Question: I want to restrict the number of records that may be selected in a list to a subset of the total records by disabling the remaining records once the max is reached. The list may be 1000s of records in length so performance is an issue. I'm worried my current solution (below/<URL> in for performance reasons, but not sure how I can accomplish this without them? Any suggestions would be greatly appreciated!

Here's the fiddle... <URL>
HTML:
'''
<div ng-controller="recordsCollectionController">
<table>
<tbody>
<tr
ng-repeat="record in records"
ng-class="{info:selected[record.id], warning:!selected[record.id] && maxSelected()}">
<td>
<input
type="checkbox"
ng-model="selected[record.id]"
ng-disabled="!selected[record.id] && maxSelected()"
id="{{record.id}}"/>
</td>
<td>
<label for="{{record.id}}">{{record.name}}</label>
</td>
</tr>
</tbody>
</table>
</div>
'''
JS:
'''
angular
.module('App',[])
.controller('recordsCollectionController',function($scope){
$scope.selected = {"1":true,"2":true,"3":true};
$scope.records = [
{"id":1,"name":"Homer"},
{"id":2,"name":"Marge"},
{"id":3,"name":"Bart"},
{"id":4,"name":"Lisa"},
{"id":5,"name":"Maggie"}
];
$scope.maxSelected = function(){
var count = 0;
for(x in $scope.selected){
if($scope.selected[x]) count++;
}
return (count===3) ? true : false;
};
});
'''
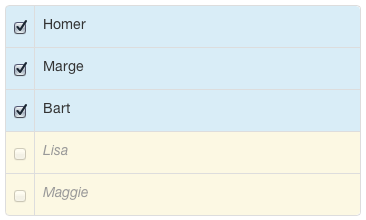
Answer: Here's one option. Your original code had 2*N^2 compares per $digest. This has N compares per selection change. The basic change is to track the selected count and update it via ng-change, rather than counting it again every time it's needed.
'''
<div ng-controller="recordsCollectionController">
<pre>selected = {{selected}}</pre>
<table class="table table-bordered table-striped">
<colgroup>
<col style="width:20px"/>
<col/>
</colgroup>
<tbody>
<tr
ng-repeat="record in records"
ng-class="{info:selected[record.id], warning:!selected[record.id] && selMax}">
<td>
<input
type="checkbox"
ng-model="selected[record.id]"
ng-disabled="!selected[record.id] && selMax"
ng-change="updateSelected()"
id="{{record.id}}"/>
</td>
<td>
<label for="{{record.id}}">
{{record.name}}
</label>
</td>
</tr>
</tbody>
</table>
</div>
angular
.module('App',[])
.controller('recordsCollectionController',function($scope){
$scope.selected = {"1":true,"2":true,"3":true};
$scope.selMax = true;
$scope.records = [
{"id":1,"name":"Homer"},
{"id":2,"name":"Marge"},
{"id":3,"name":"Bart"},
{"id":4,"name":"Lisa"},
{"id":5,"name":"Maggie"}
];
$scope.updateSelected = function(){
console.log("Ping!");
var count = 0;
for(x in $scope.selected){
if($scope.selected[x]) count++;
}
$scope.selMax = (count >= 3);
};
});
'''